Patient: sex M, age 55
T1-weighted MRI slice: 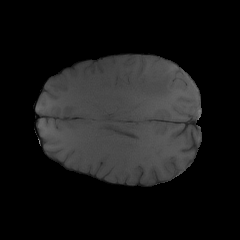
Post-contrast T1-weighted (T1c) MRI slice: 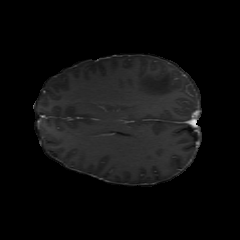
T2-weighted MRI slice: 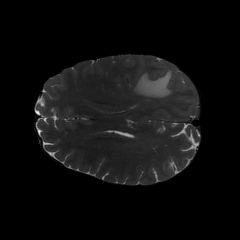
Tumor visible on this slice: yes
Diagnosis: Glioblastoma, IDH-wildtype
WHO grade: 4